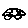
Label: car